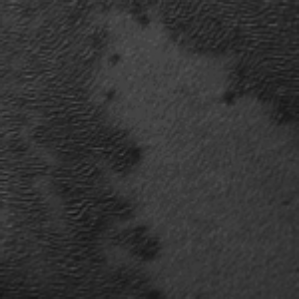
Label: frost